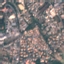
Land use / land cover: Residential